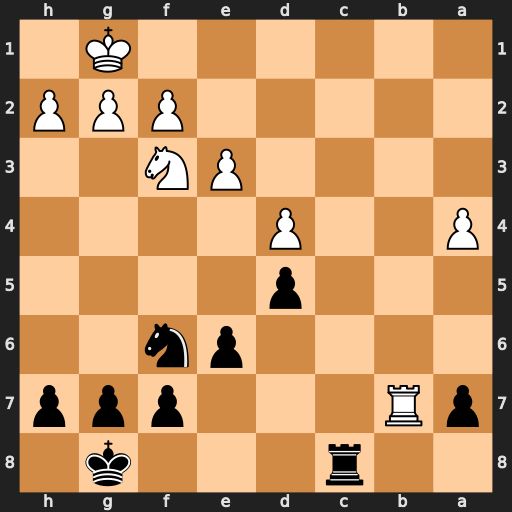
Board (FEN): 2r3k1/pR3ppp/4pn2/3p4/P2P4/4PN2/5PPP/6K1
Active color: b
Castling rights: -
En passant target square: -
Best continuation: Rc1+ Ne1 Rxe1#